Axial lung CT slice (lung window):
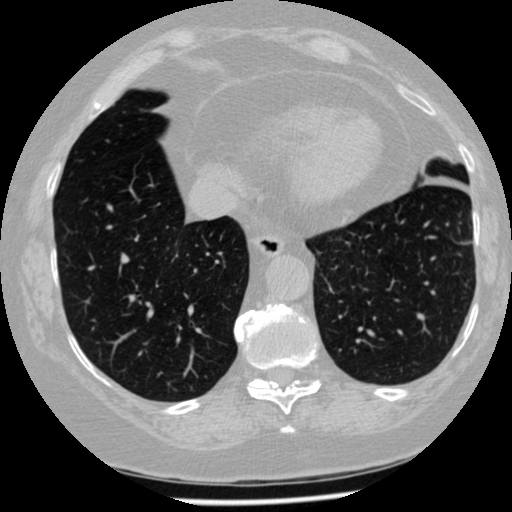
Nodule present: no